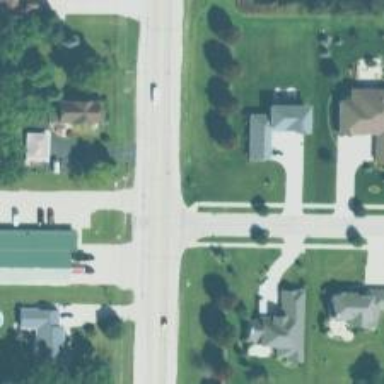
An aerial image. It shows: Unmarked road crossing.